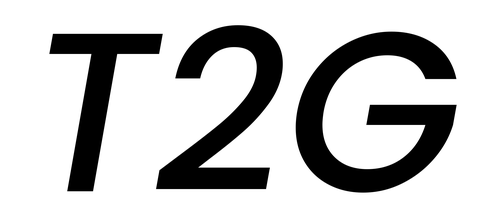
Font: Poppins-MediumItalic